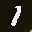
Label: 1